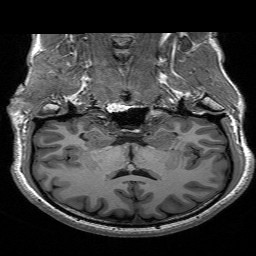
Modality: T1w
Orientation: sagittal
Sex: male